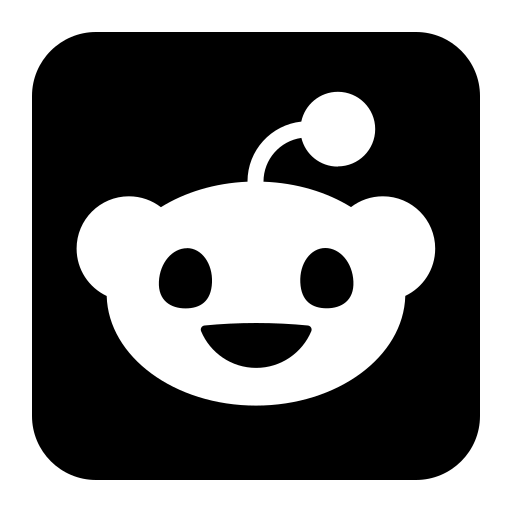
Tags: icon, FontAwesome, fa-icon, brand, square, reddit